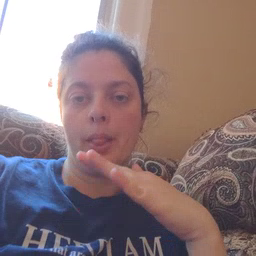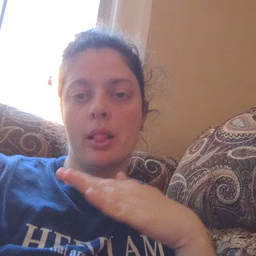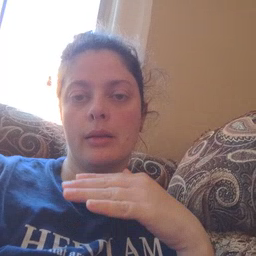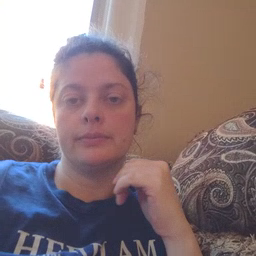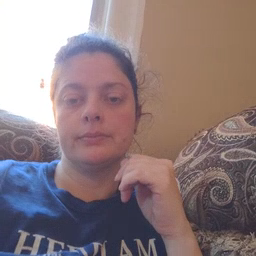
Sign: table